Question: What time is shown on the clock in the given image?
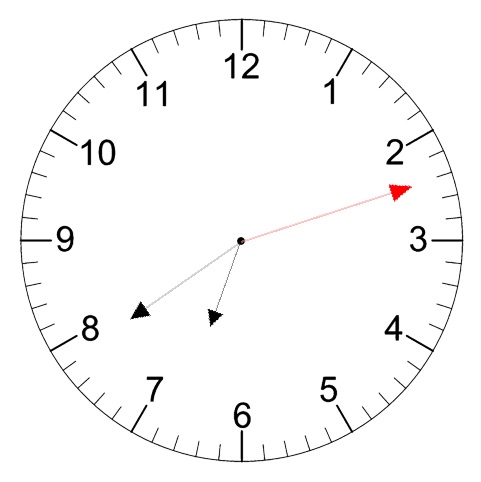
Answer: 06:39:12